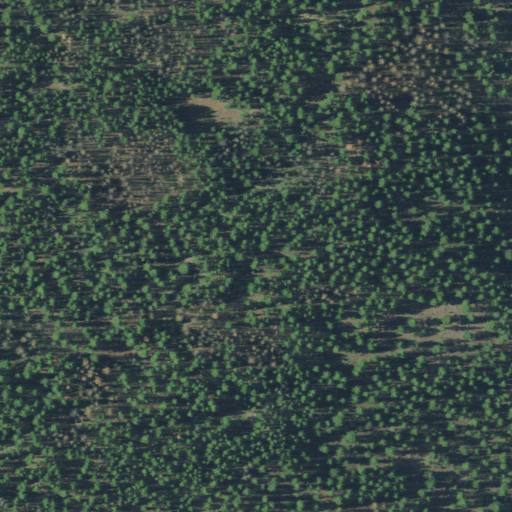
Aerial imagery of plain(s) in Oregon named Crow Flat containing evergreen forest and shrub